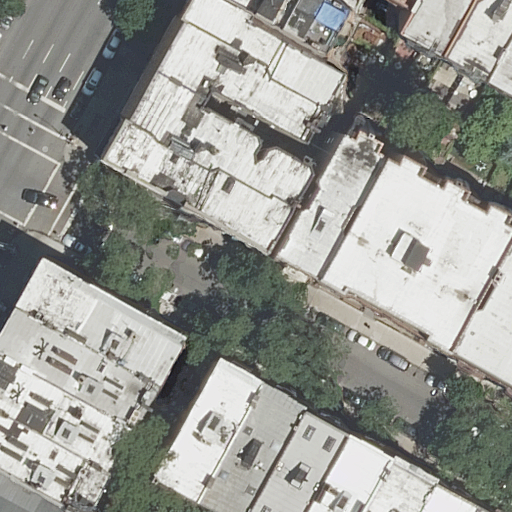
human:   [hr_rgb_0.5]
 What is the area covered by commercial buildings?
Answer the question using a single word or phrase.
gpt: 0m2

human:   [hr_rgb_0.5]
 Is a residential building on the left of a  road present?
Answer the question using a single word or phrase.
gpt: yes

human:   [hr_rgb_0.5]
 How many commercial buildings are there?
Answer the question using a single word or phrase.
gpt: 0

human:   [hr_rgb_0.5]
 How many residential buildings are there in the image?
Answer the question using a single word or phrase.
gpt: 23

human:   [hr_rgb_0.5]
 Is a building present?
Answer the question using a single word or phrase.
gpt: yes

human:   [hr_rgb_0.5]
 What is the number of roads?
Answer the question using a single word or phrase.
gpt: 3

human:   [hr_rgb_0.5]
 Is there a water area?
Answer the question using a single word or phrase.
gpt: no

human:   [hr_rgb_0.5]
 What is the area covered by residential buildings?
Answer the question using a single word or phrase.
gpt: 5345m2

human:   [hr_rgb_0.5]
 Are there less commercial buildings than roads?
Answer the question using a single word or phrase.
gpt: yes

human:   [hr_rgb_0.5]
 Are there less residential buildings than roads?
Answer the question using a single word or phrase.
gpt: no

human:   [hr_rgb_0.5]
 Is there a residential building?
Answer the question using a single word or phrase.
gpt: yes

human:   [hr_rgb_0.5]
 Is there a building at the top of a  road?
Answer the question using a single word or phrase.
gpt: yes

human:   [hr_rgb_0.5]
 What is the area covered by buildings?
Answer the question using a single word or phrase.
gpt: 5345m2

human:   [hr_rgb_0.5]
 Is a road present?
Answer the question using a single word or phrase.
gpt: yes

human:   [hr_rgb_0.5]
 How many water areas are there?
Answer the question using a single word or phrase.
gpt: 0

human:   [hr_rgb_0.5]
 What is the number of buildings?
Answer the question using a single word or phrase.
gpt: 23

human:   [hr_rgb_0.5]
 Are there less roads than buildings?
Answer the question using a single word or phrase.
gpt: yes

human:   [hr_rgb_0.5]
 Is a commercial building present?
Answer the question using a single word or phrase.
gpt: no

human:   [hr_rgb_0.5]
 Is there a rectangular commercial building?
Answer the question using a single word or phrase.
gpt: no

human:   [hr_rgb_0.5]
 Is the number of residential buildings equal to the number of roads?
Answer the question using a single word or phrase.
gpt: no

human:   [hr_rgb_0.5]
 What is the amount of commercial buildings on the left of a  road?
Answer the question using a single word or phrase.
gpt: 0

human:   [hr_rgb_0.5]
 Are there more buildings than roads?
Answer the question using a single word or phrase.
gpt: yes

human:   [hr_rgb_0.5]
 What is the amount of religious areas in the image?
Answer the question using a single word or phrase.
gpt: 0

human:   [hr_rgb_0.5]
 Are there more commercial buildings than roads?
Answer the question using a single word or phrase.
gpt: no

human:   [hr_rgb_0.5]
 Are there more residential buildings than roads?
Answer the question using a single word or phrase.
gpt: yes

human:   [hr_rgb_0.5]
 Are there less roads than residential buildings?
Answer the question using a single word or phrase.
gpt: yes

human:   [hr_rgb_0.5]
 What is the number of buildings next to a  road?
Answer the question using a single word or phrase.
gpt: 23

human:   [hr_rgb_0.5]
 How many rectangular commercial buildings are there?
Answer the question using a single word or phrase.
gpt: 0

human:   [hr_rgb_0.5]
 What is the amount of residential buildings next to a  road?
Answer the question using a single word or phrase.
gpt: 23

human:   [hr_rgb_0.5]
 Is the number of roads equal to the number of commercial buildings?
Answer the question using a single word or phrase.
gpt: no

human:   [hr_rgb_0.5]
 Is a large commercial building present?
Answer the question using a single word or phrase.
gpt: no

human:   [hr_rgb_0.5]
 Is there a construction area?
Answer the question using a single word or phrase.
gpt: no

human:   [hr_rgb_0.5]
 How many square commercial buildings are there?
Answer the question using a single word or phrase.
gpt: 0

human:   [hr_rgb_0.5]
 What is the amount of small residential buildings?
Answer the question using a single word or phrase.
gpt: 6

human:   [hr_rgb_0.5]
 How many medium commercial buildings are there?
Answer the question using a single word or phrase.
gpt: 0

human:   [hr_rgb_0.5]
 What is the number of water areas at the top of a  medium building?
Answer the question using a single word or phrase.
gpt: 0

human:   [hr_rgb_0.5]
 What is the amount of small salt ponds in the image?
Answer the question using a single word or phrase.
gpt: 0

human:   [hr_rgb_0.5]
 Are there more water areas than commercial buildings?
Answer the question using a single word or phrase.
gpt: no

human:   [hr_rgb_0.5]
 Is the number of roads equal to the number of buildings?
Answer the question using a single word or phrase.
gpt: no

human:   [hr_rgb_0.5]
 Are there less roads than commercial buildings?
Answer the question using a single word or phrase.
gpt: no

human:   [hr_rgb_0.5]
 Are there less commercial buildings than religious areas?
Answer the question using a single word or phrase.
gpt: no

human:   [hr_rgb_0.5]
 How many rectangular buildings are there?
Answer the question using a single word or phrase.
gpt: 17

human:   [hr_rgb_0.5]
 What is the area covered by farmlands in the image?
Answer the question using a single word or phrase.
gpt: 0m2

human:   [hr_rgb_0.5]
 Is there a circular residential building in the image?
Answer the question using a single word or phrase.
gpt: no

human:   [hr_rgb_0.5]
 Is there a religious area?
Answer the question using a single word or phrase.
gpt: no

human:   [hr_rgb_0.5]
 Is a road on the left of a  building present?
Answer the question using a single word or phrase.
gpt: yes

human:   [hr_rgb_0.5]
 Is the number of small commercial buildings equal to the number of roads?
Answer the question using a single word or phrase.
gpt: no

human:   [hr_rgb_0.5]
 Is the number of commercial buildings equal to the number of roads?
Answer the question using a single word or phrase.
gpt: no

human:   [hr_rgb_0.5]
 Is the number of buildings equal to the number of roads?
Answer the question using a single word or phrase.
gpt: no

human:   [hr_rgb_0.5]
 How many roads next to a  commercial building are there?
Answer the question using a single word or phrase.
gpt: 0

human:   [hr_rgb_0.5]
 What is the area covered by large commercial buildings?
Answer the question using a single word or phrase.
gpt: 0m2

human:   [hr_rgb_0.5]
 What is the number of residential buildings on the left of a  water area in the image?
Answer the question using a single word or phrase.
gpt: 0

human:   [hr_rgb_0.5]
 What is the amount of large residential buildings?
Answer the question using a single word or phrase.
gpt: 3

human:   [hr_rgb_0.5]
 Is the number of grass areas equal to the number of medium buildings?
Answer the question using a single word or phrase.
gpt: no

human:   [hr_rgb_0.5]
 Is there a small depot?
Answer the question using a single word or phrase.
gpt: no

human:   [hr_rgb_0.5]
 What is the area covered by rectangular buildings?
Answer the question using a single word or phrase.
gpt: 2444m2

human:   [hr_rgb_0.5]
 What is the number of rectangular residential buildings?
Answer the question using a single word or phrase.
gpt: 17

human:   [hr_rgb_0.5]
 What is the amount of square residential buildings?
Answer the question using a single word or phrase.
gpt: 0

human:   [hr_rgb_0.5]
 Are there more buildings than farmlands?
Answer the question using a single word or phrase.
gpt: yes

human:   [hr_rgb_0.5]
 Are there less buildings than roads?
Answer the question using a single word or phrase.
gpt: no

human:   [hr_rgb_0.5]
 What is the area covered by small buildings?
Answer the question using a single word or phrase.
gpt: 115m2

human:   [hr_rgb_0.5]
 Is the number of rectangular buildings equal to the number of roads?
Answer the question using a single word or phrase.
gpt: no

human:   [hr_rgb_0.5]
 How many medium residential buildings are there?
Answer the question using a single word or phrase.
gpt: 14

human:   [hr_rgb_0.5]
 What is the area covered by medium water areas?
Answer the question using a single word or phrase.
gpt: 0m2